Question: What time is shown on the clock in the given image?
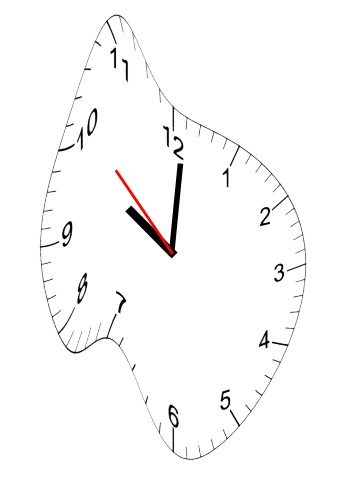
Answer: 10:00:52